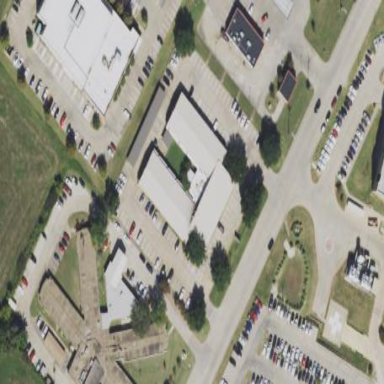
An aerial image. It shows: Commercial building.